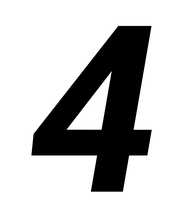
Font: Roboto-Italic_Bold_Italic